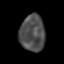
Tissue: prostate
Cell type: T cells
Senescence score: 0.2381
Nuclear area (px): 896
Mean DAPI intensity: 77.413